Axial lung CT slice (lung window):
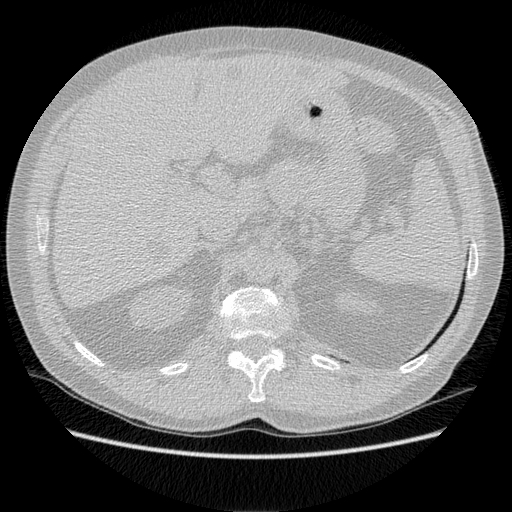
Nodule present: no